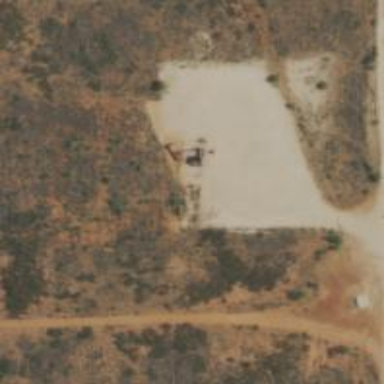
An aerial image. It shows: Petroleum well.